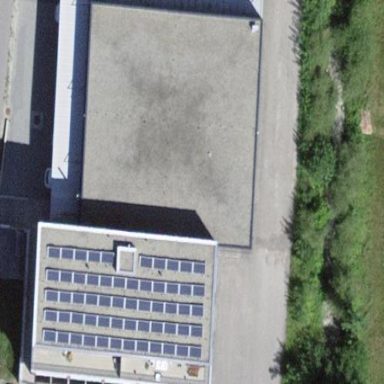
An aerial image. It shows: View of roof of building.